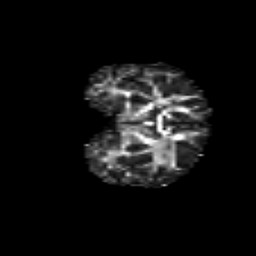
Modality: FA
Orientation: coronal
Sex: female
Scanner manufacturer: siemens
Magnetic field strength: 3 T
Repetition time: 5 s
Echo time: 0.071 s